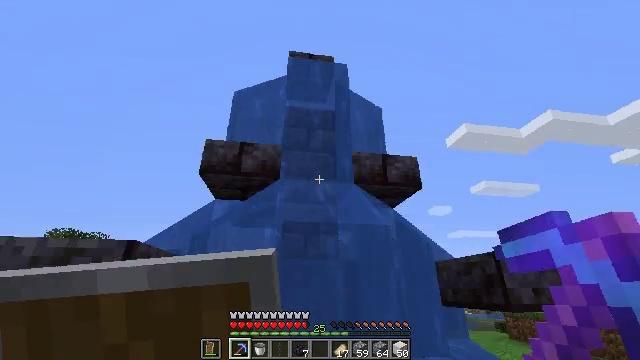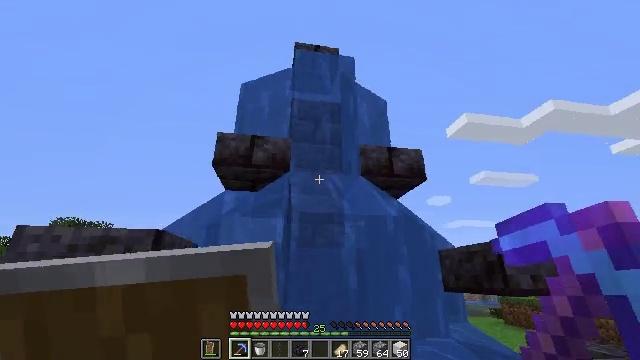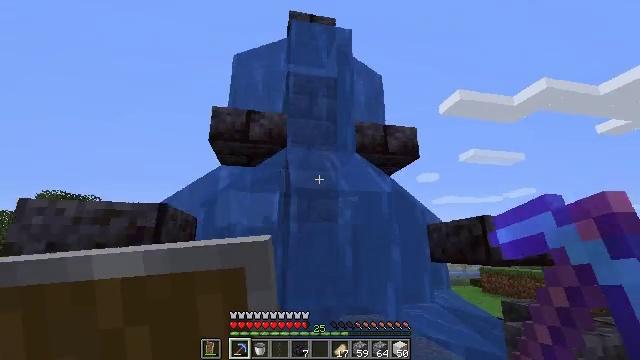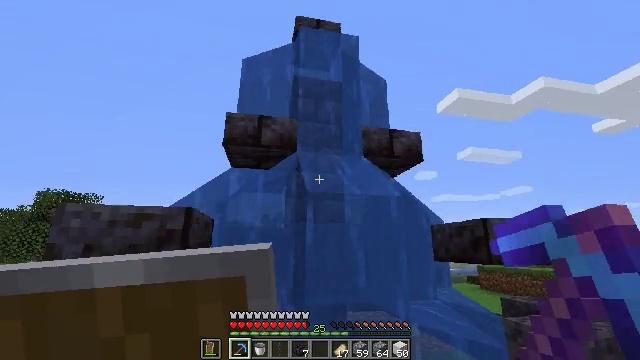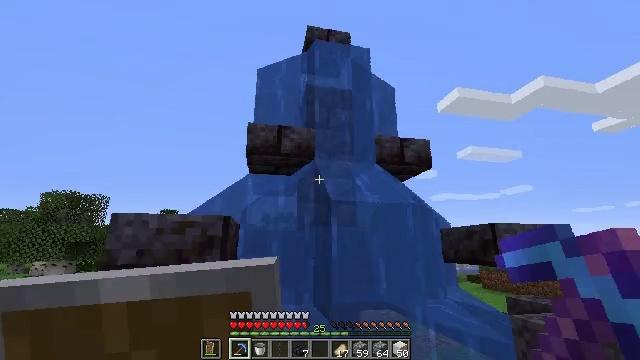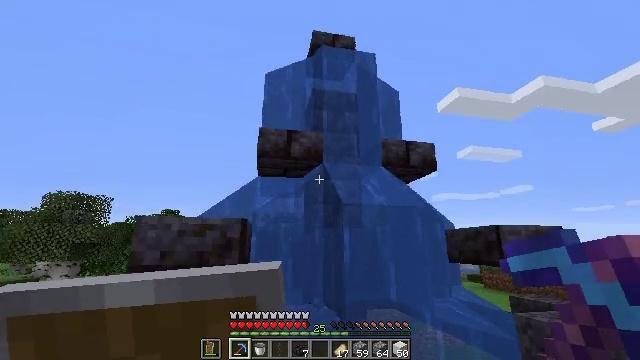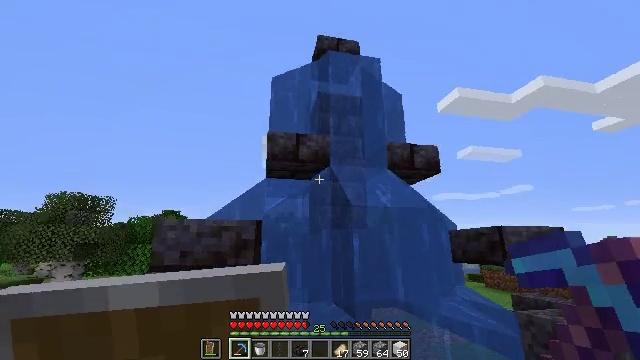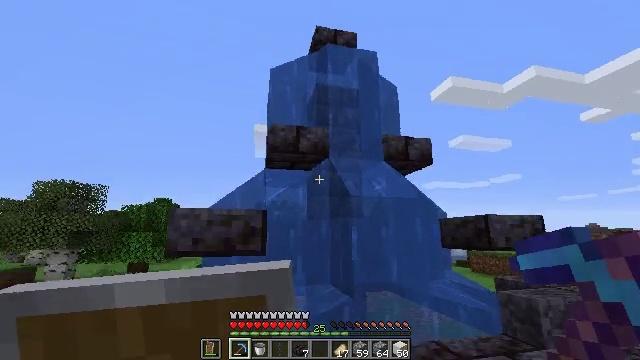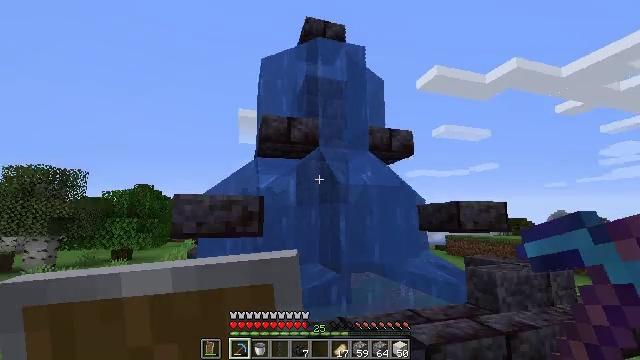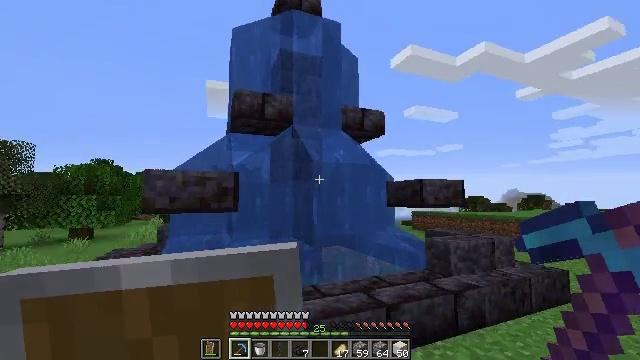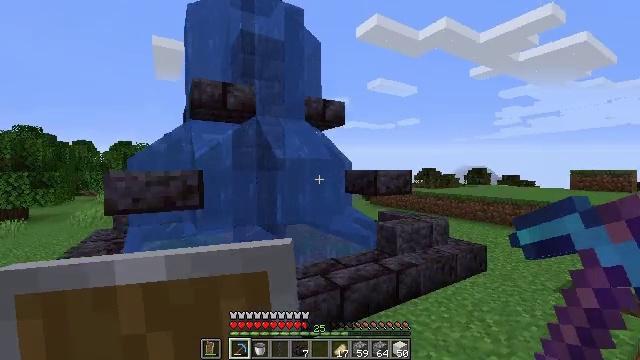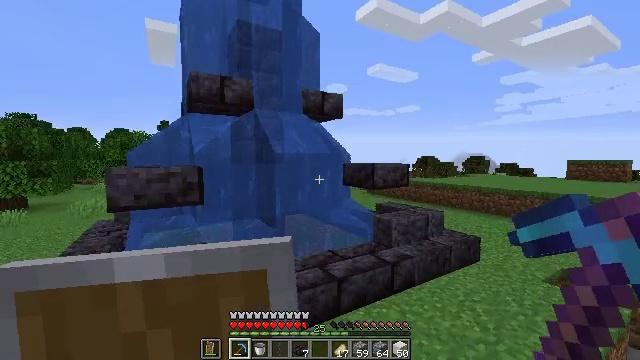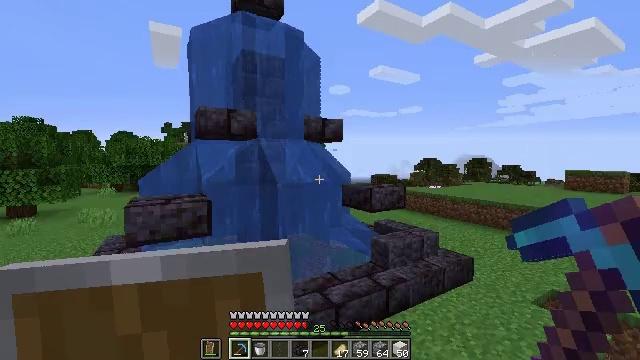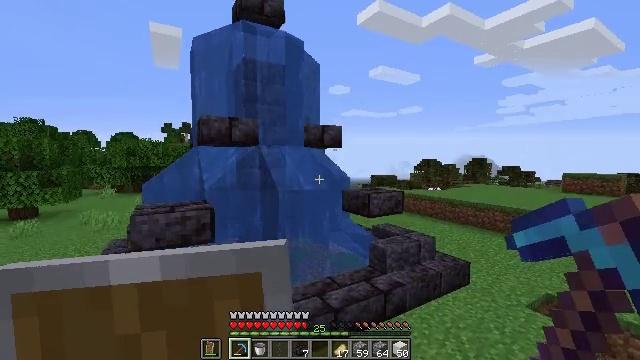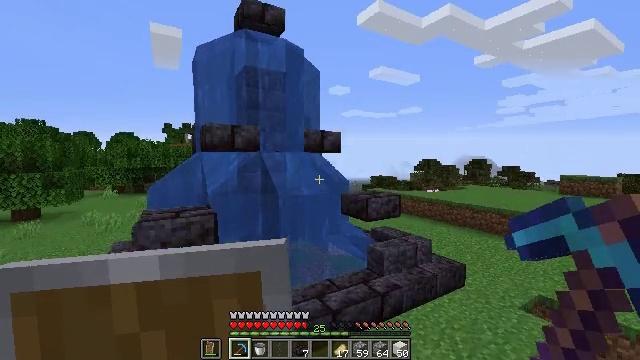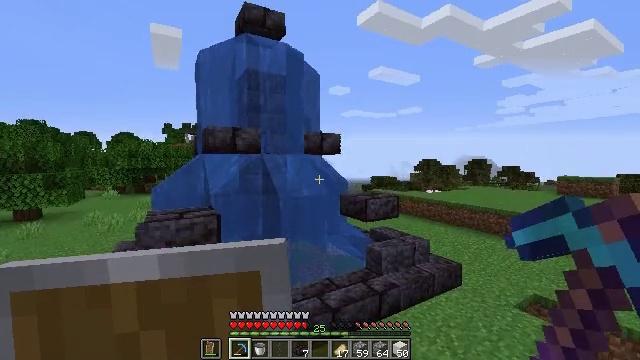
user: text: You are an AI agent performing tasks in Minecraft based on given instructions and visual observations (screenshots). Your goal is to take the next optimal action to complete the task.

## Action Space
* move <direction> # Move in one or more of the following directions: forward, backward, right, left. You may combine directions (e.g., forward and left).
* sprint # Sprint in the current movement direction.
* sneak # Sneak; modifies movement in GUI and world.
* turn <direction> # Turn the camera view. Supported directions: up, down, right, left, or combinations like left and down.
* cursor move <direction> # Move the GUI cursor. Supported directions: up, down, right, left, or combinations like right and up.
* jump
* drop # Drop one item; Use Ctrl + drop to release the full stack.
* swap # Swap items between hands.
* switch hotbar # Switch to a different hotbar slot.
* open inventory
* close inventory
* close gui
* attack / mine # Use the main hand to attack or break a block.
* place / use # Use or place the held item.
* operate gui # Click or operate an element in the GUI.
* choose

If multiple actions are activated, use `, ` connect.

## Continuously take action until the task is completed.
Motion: motion action
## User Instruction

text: Craft polished blackstone stairs.
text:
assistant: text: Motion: move back and move left, turn down
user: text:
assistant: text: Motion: move back and move left, turn right and down
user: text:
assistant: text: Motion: move back and move left
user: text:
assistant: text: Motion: move back and move left
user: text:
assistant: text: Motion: move back and move left
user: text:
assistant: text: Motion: move back
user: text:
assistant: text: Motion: move back, turn right and down
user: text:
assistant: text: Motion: move back, turn right and down
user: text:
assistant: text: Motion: move back, turn right and down
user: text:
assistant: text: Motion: move back, turn right and down, jump
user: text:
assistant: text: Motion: move back, turn down, jump
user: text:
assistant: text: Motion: move back, jump
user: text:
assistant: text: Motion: move back, jump
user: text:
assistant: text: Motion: move back, jump
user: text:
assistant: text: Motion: move back, jump
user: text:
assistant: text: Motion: move back, jump
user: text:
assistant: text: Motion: move back, jump
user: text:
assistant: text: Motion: move back, jump
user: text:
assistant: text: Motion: move back, jump
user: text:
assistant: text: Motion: move back, jump
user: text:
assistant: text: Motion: move back, jump
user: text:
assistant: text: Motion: move back and move left, jump
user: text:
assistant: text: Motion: move back and move left, jump
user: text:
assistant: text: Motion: move back and move left, jump
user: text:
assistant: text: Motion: move back and move left, turn up, jump
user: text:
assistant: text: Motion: move back and move left, jump
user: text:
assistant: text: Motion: move back and move left, jump
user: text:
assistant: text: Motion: move back and move left, jump
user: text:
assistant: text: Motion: move back and move left, turn left, jump
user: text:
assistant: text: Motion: move back and move left